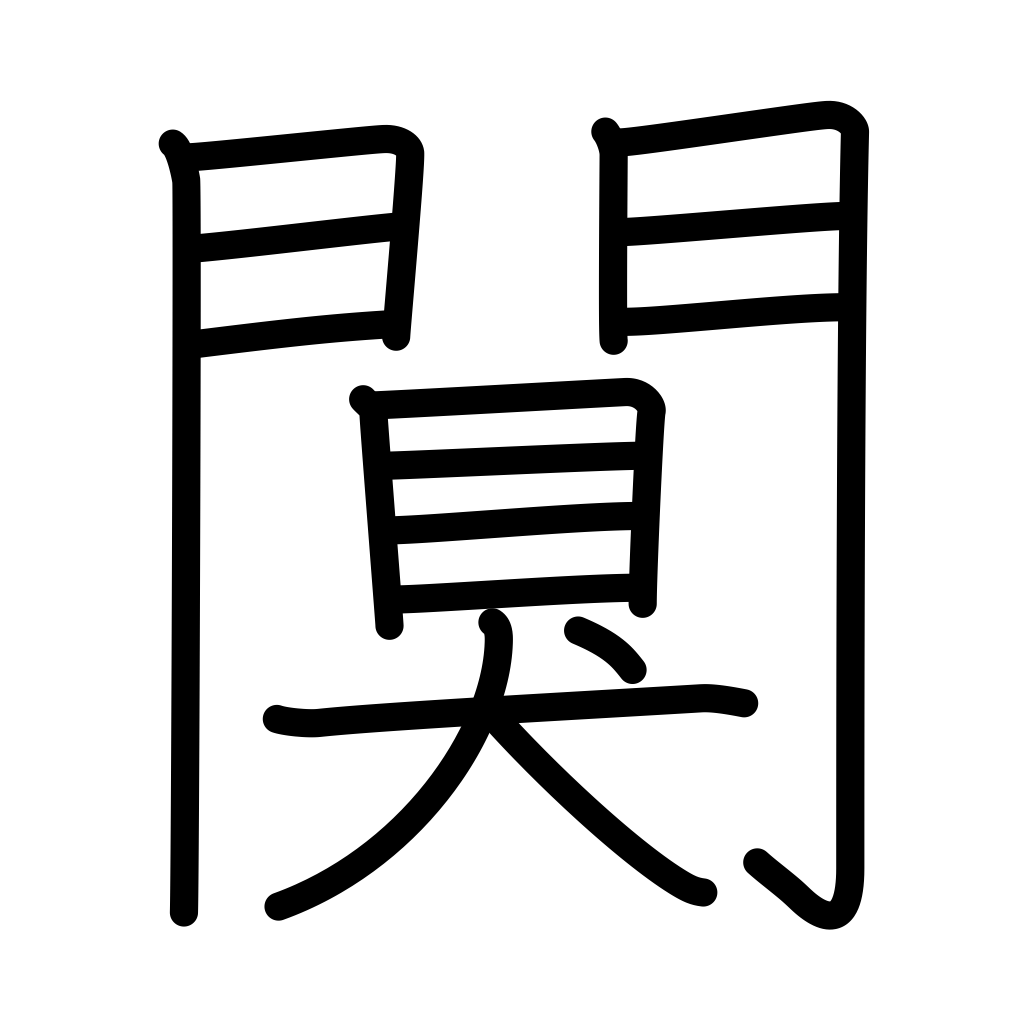
Meaning: quiet, still